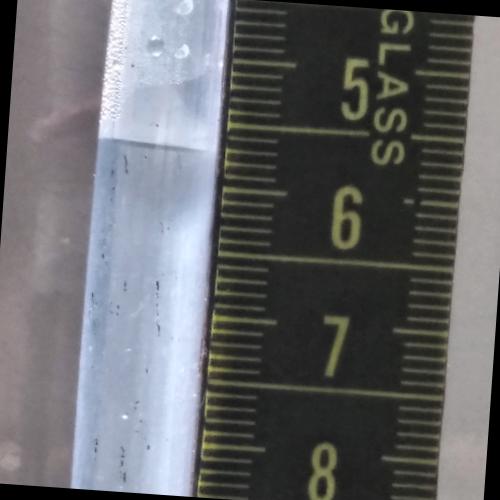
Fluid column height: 5.7 cm